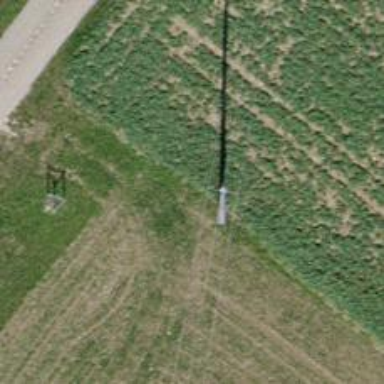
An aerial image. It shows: Power line in the image.